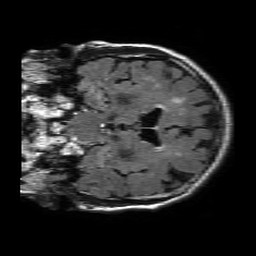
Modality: FLAIR
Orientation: coronal
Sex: female
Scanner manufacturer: philips
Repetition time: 11 s
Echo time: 0.125 s